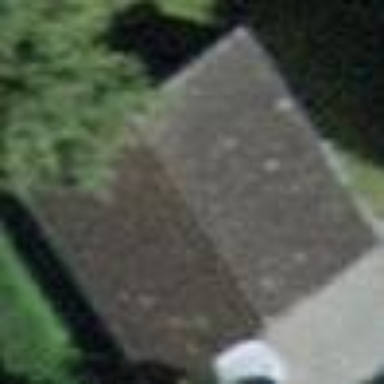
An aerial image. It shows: Garage.